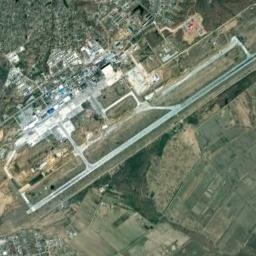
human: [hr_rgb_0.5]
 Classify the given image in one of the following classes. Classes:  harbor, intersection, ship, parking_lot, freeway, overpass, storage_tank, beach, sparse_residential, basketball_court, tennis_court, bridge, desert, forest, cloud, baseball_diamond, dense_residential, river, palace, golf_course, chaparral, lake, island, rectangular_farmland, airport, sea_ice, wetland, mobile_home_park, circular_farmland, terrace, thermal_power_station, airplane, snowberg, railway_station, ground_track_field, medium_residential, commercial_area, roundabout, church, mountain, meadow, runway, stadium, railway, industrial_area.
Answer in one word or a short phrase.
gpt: airport